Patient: sex M, age 62
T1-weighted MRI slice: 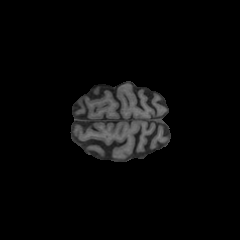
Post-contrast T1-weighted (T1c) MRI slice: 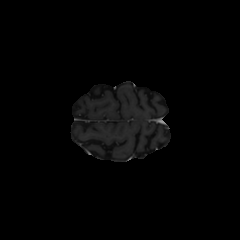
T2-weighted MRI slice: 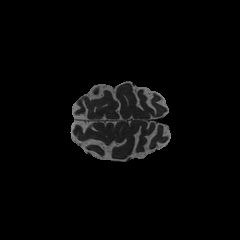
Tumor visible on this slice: no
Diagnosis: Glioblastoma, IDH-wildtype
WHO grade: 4